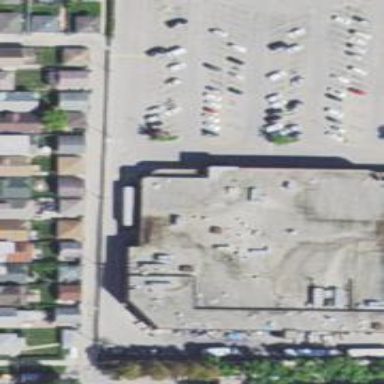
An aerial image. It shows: Retail building housing supermarket.